Interaction volume radius: 5 \u00c5
Interaction volume height: 35 \u00c5
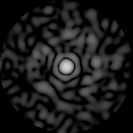
Disorder parameter: 0.8127